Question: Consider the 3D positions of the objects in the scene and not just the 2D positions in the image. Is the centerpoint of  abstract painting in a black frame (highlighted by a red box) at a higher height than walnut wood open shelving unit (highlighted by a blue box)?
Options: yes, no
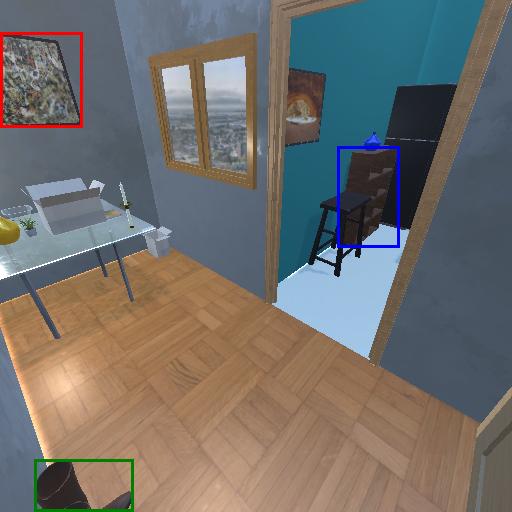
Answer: yes